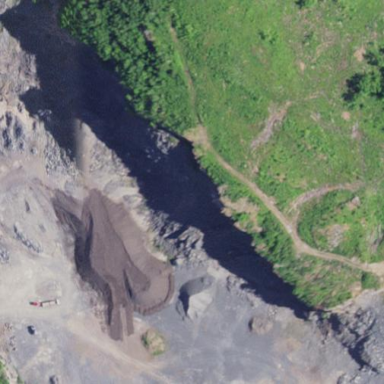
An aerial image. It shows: Quarry area.